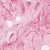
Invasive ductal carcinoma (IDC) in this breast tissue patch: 0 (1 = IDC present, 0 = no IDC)